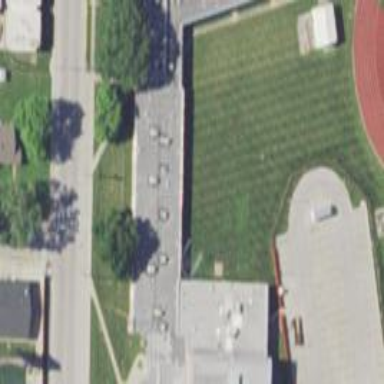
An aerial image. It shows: School building.